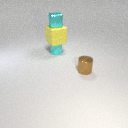
small cyan rubber cylinder below large yellow rubber cube